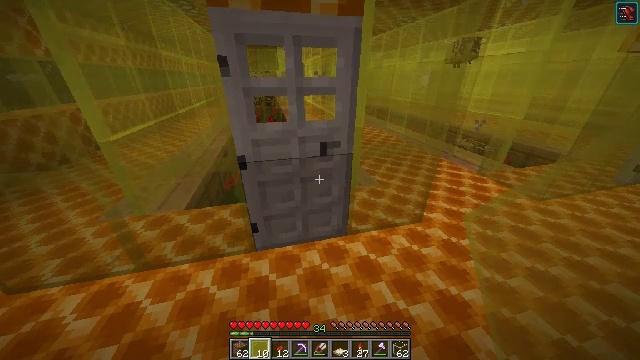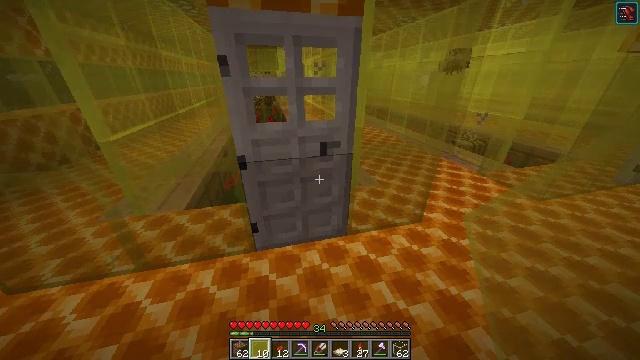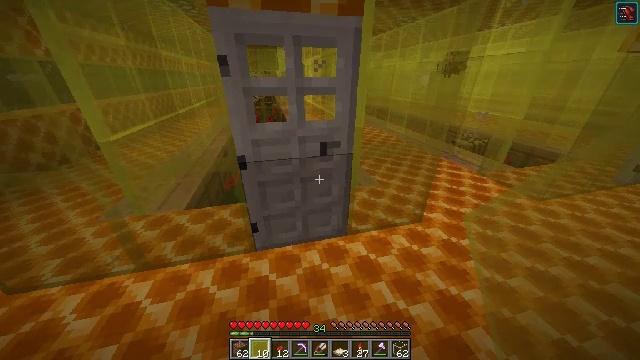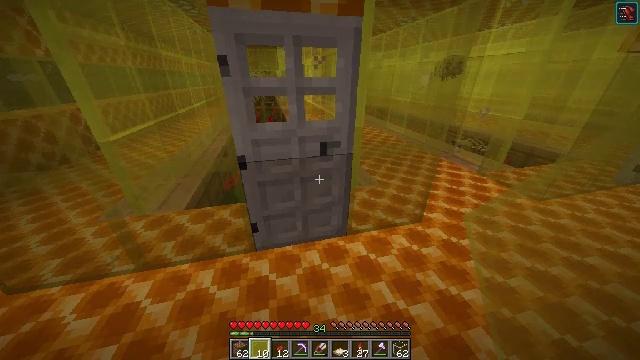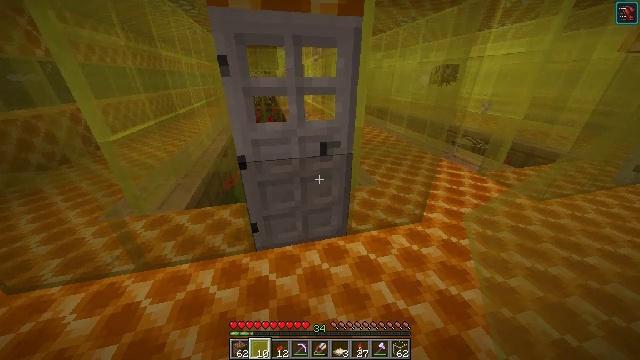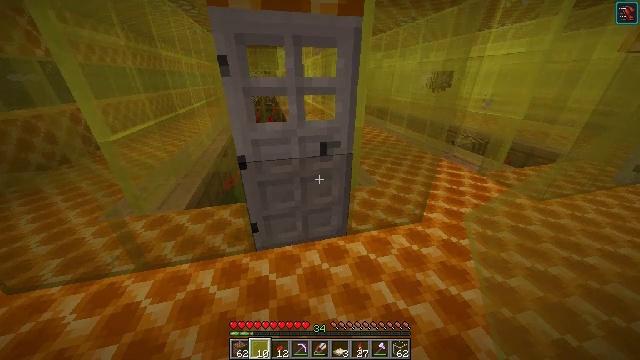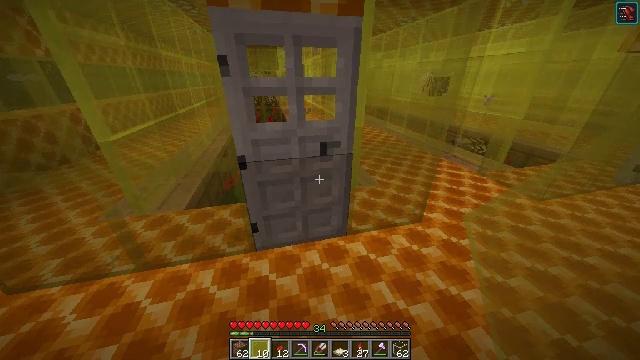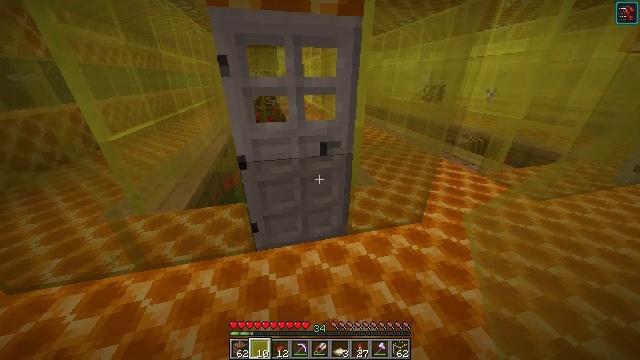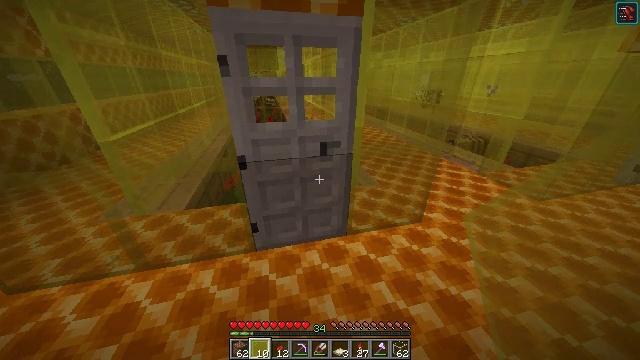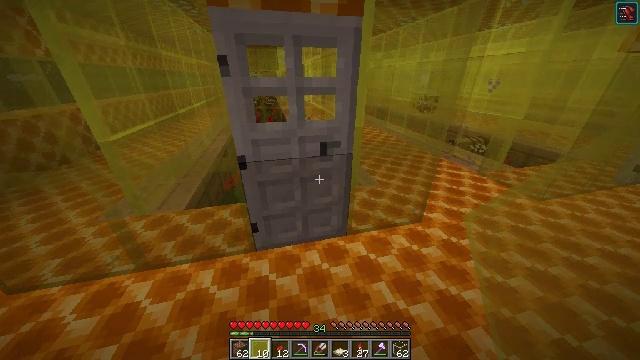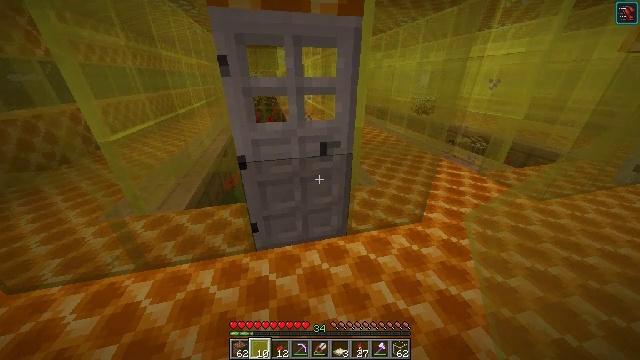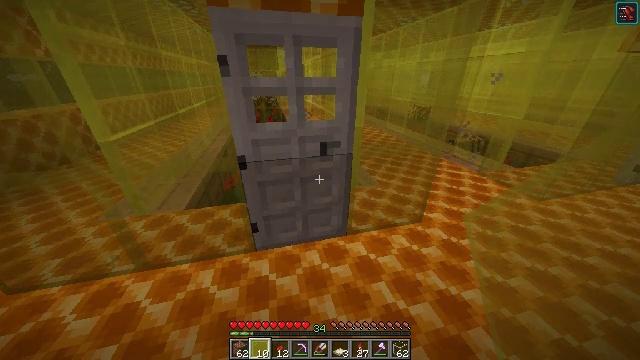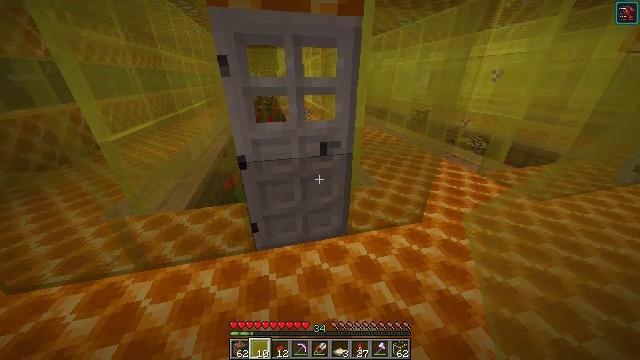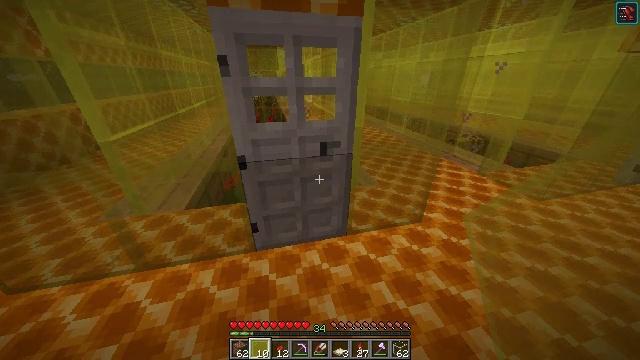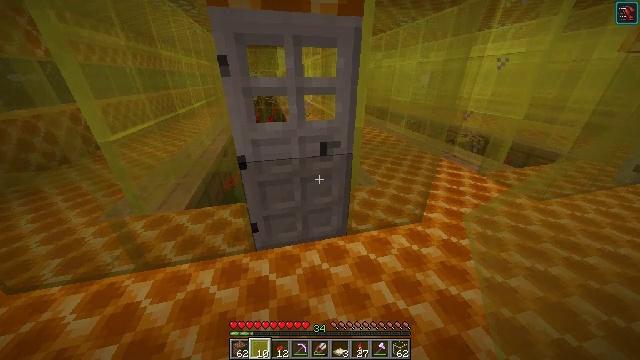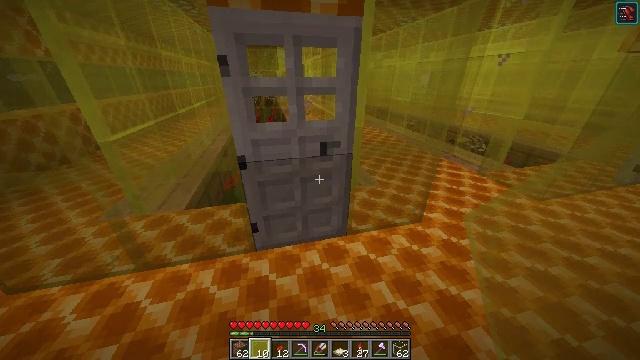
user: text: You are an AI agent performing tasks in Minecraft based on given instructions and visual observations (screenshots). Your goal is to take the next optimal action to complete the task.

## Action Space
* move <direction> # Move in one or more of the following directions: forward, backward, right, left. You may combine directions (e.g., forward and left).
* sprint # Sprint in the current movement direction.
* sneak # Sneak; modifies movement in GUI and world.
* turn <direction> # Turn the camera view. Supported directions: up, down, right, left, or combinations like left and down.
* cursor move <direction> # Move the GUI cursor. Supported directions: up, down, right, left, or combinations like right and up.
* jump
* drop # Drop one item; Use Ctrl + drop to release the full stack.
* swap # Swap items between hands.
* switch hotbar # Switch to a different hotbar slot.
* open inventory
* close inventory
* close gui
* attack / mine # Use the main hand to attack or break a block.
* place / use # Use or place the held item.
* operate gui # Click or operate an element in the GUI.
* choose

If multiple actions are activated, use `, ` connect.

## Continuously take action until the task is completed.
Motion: motion action
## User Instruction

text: Break the yellow stained glass pane.
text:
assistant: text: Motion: no_op
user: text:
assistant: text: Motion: no_op
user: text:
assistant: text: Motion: no_op
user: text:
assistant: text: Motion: no_op
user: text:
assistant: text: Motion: no_op
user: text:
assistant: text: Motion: no_op
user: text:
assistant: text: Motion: no_op
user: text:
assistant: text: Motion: no_op
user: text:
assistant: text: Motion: no_op
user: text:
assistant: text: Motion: no_op
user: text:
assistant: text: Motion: no_op
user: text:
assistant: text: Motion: no_op
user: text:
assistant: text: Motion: no_op
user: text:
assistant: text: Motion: no_op
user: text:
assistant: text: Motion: no_op
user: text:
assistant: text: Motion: no_op
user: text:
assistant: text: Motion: no_op
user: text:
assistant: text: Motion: no_op
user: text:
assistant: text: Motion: no_op
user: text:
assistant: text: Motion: no_op
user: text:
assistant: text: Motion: no_op
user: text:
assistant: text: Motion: no_op
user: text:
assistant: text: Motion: no_op
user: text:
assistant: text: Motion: no_op
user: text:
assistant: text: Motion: no_op
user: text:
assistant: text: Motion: no_op
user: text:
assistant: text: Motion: no_op
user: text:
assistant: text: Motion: no_op
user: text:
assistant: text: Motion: no_op
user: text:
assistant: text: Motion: no_op